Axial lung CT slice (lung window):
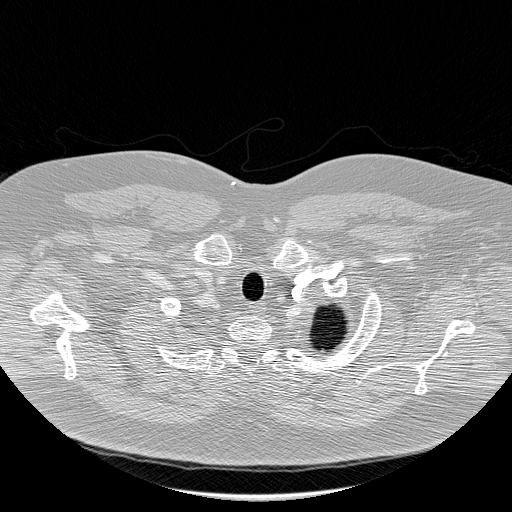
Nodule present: no